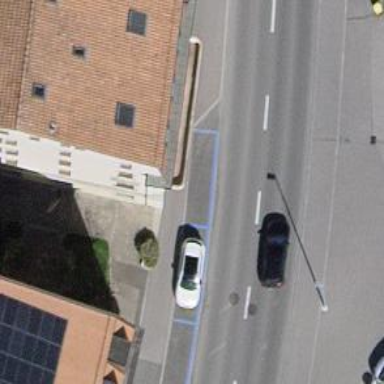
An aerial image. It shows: Asphalt sidewalk along the footway.